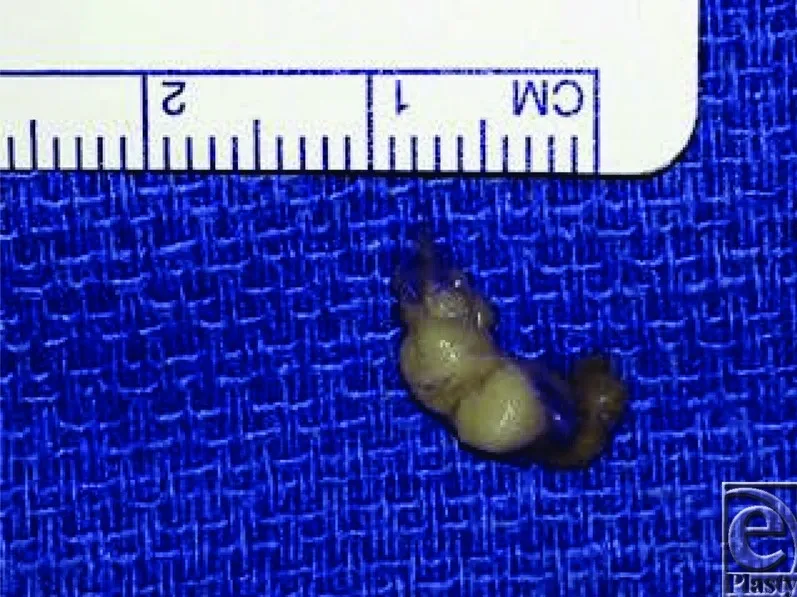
Gross specimen of left long finger mass after resection.
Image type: medical_photograph (other_medical_photograph)